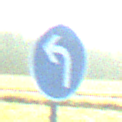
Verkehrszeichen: VorgeschriebeneFahrtrichtungLinks
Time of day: MorningAfternoon
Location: Outdoor (Nature)
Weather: Clear
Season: NotSpecified
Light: Natural